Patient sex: F
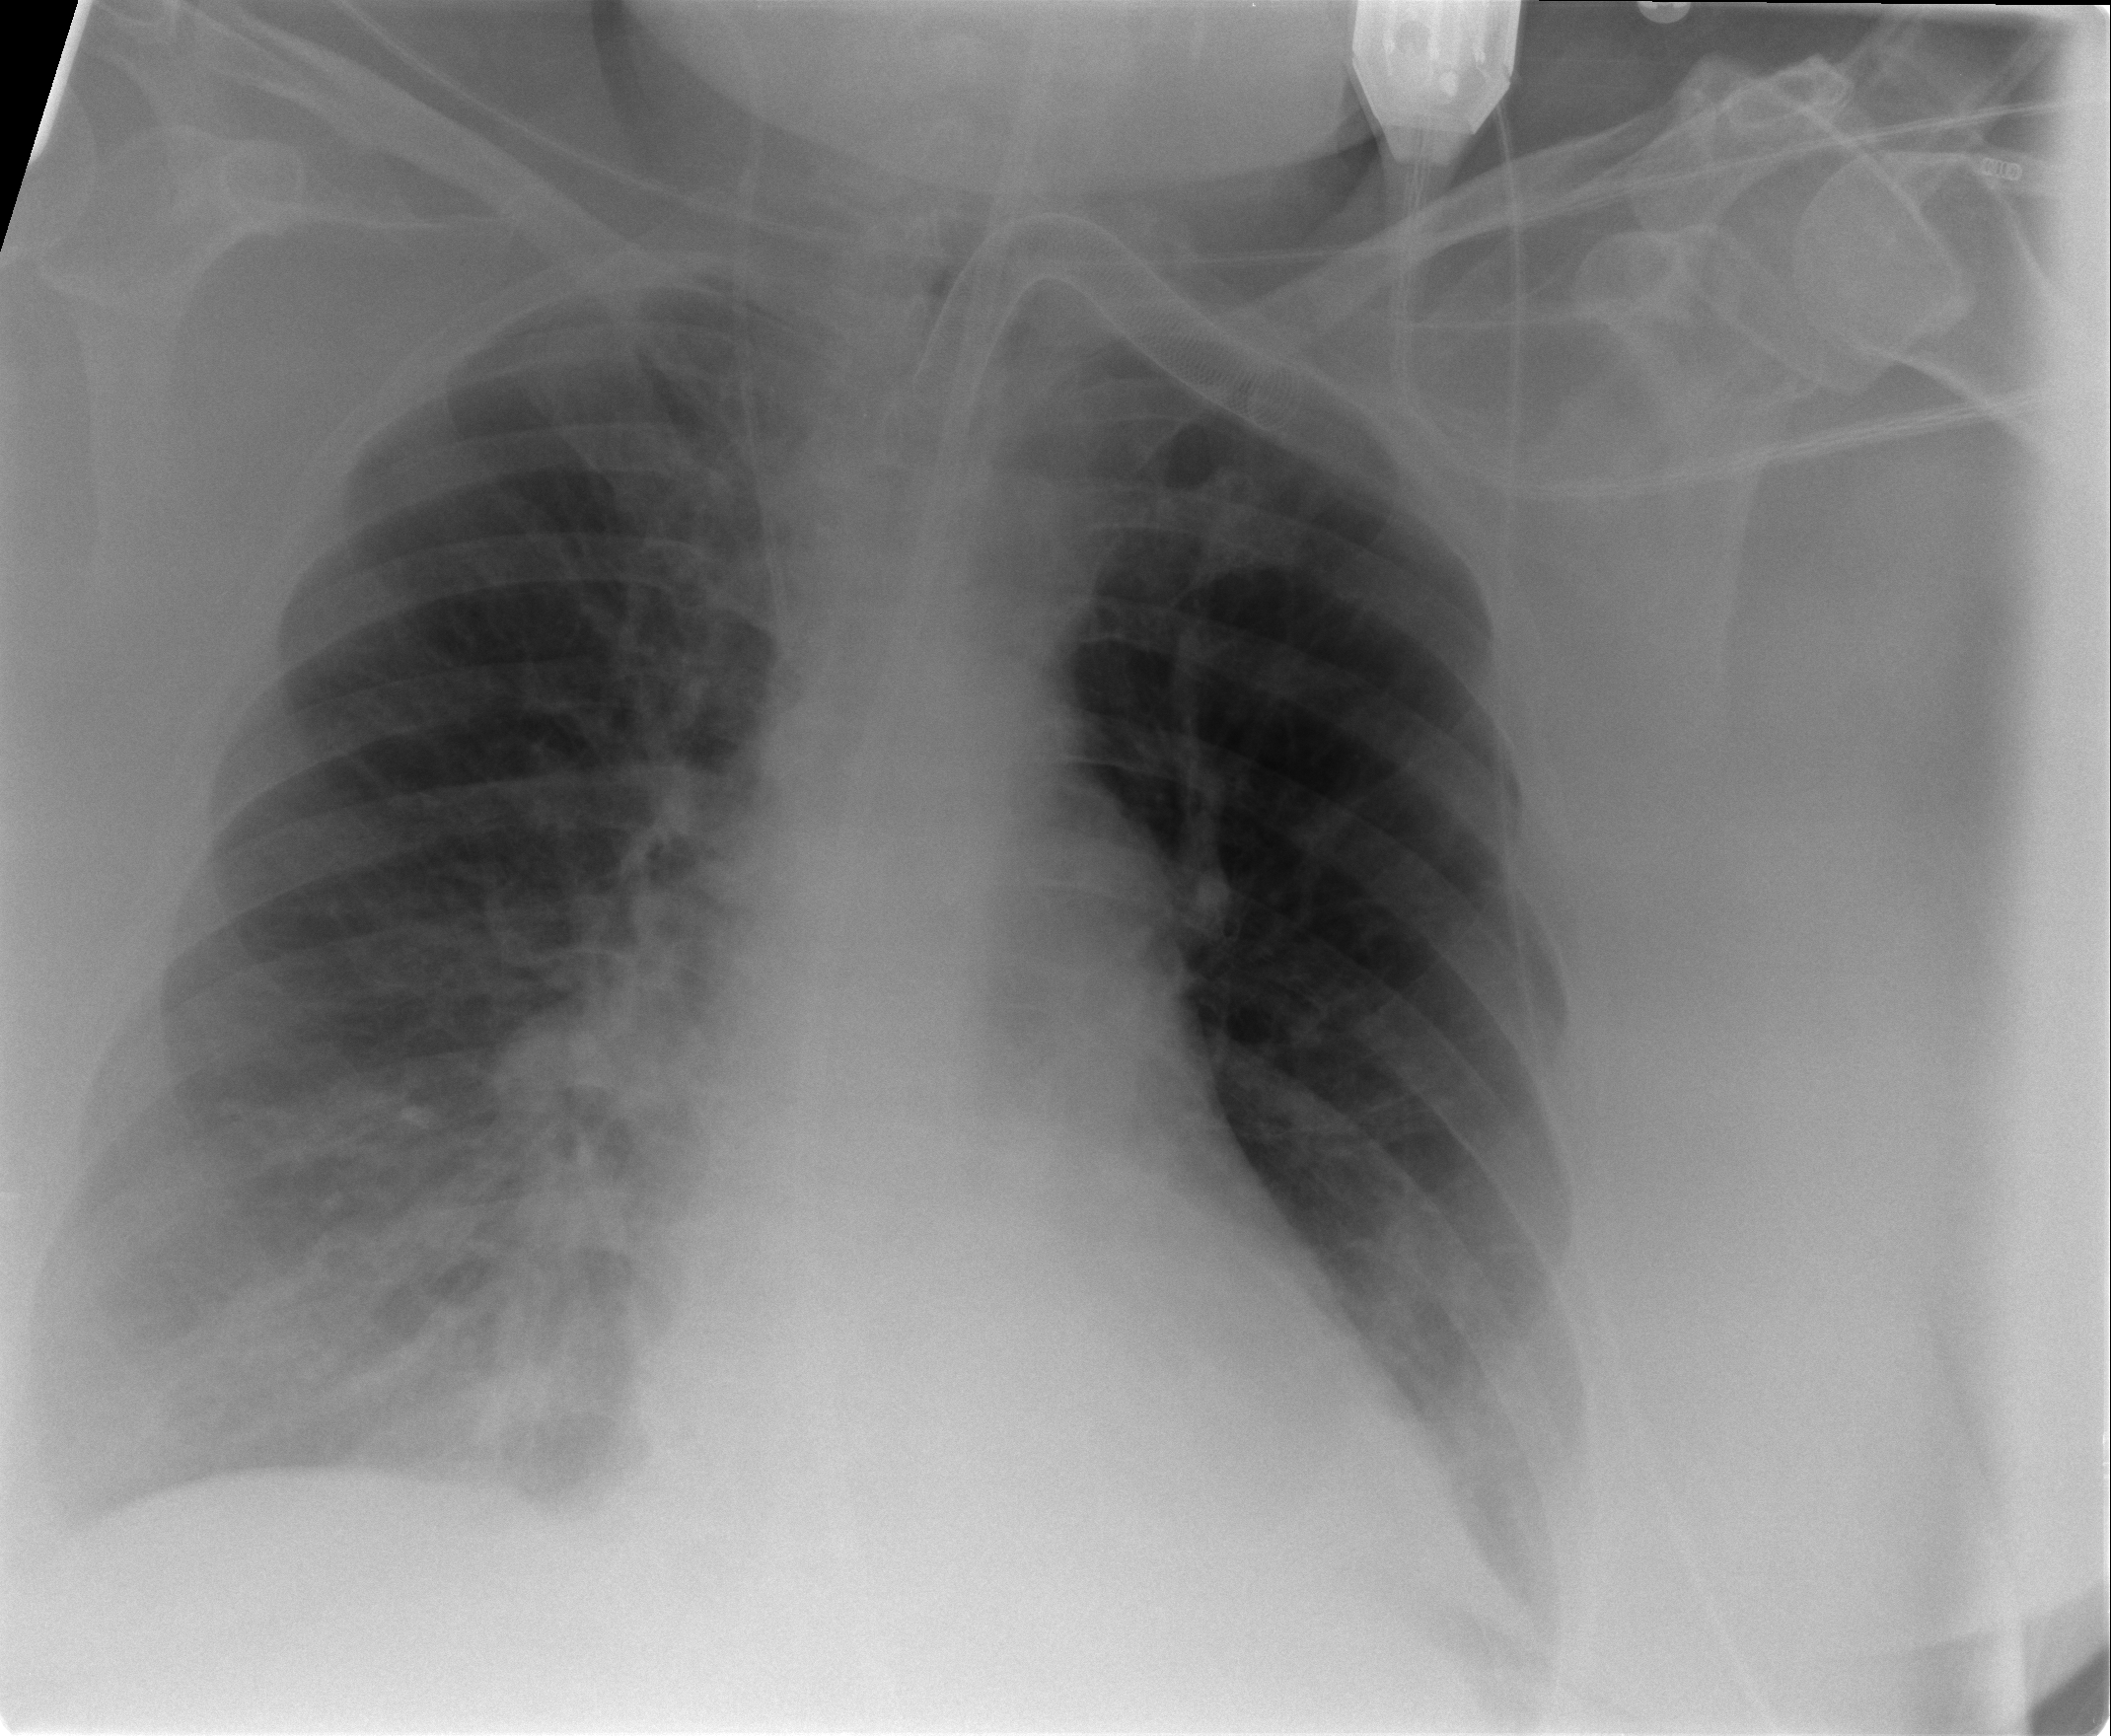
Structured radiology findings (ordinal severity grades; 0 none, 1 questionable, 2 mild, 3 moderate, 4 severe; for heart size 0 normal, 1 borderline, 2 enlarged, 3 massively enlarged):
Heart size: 0
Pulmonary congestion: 2
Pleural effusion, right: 2
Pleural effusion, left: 2
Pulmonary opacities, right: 2
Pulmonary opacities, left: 0
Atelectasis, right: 2
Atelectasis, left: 2